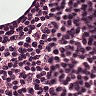
Metastatic tissue present: no